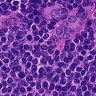
Metastatic tissue present: no